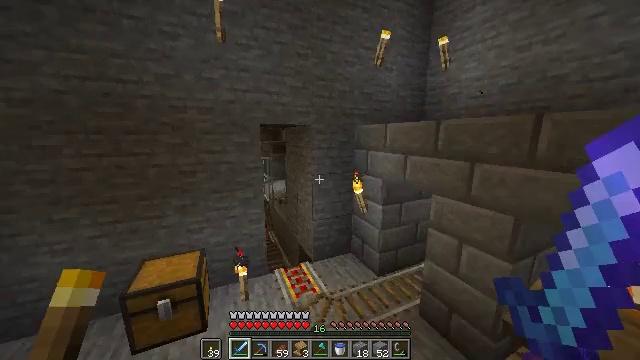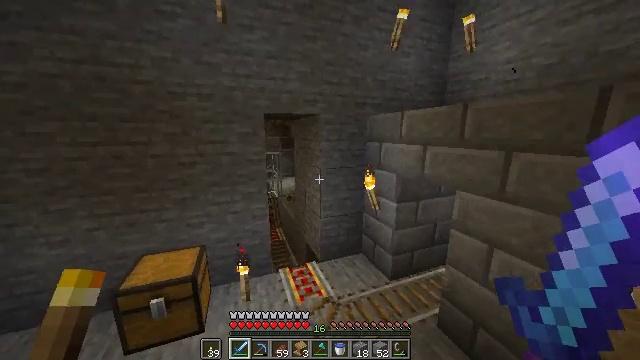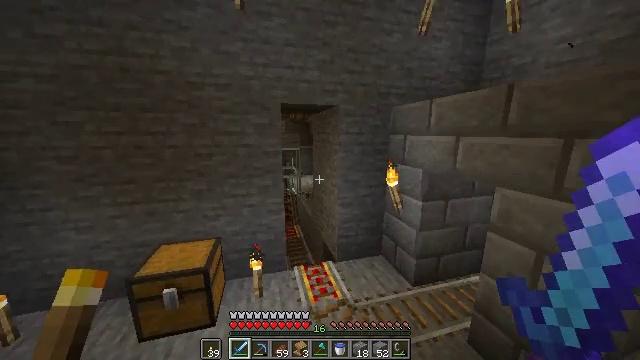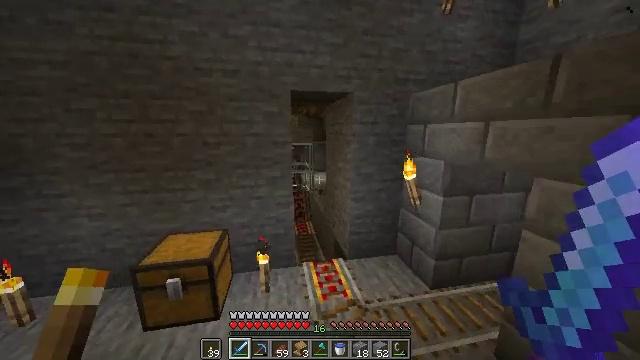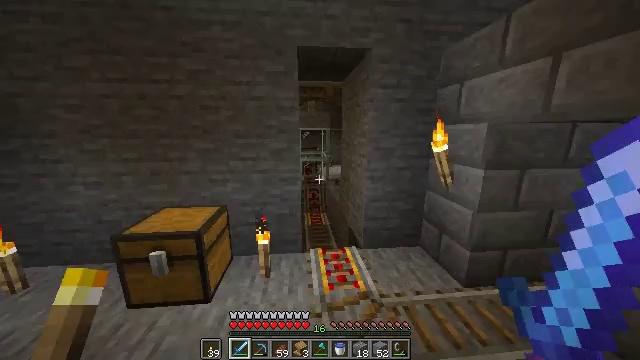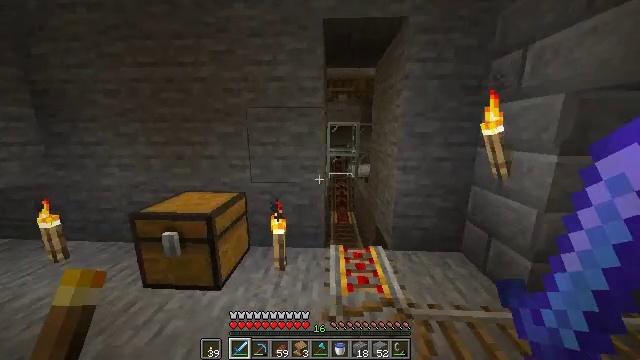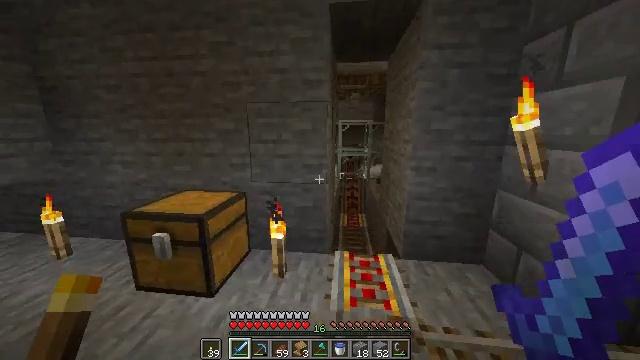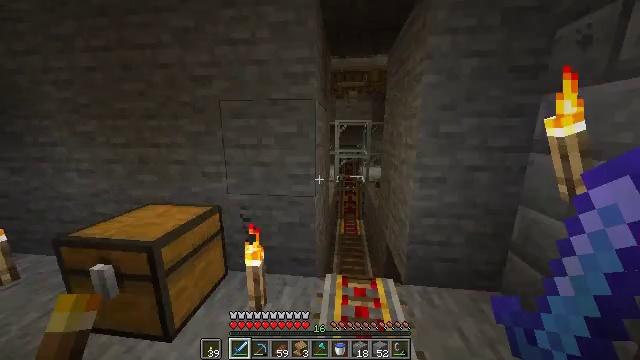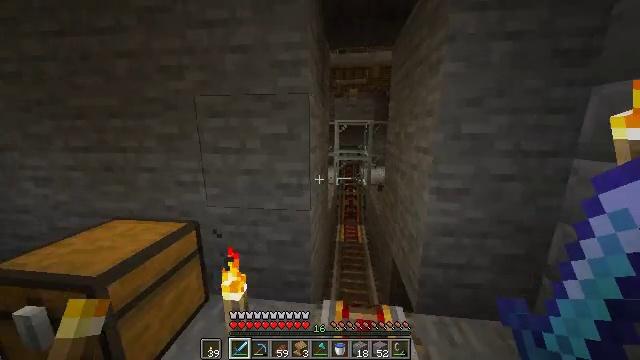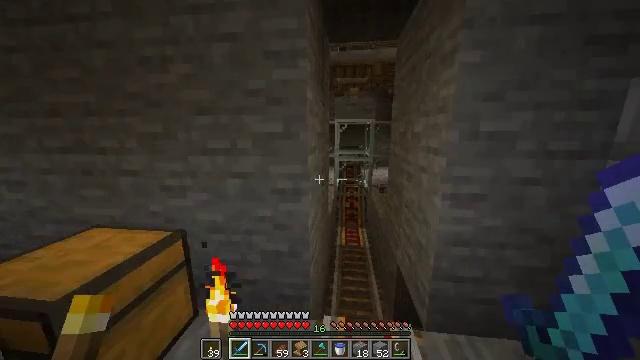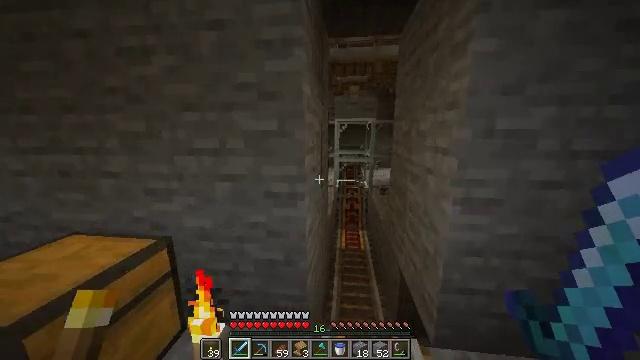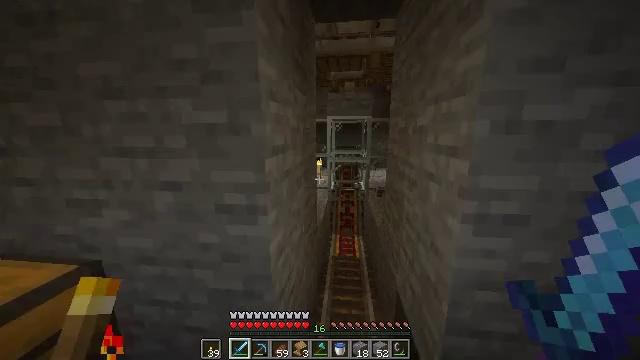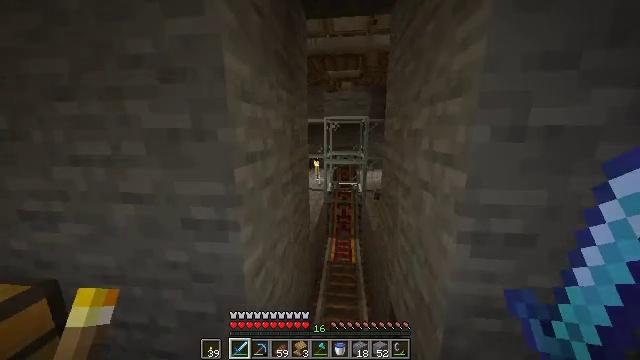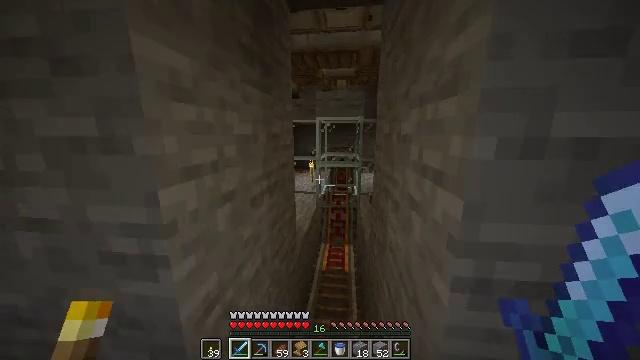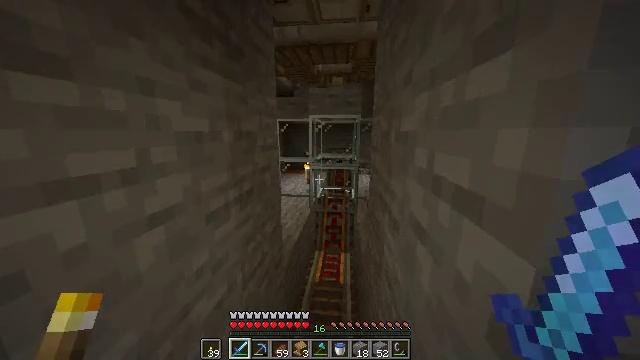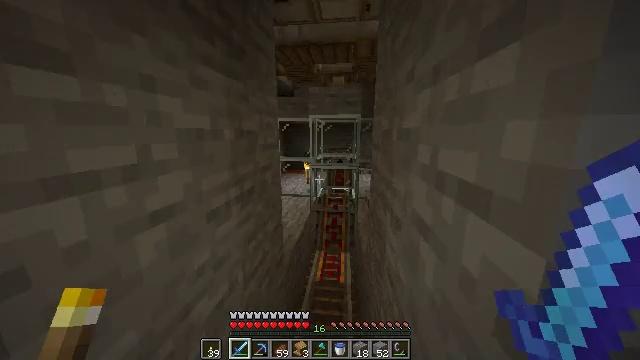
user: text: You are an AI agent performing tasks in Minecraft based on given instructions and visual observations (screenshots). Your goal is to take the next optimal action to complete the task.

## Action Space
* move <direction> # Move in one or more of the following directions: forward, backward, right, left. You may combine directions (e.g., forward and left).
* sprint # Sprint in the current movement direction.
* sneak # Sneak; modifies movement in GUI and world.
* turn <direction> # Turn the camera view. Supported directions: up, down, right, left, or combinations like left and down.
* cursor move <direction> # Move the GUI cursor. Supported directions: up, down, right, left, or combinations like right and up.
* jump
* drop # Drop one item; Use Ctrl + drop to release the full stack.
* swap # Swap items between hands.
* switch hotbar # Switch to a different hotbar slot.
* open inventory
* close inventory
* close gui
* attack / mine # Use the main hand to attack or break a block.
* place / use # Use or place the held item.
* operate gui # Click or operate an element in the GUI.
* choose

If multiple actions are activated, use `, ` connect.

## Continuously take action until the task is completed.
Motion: motion action
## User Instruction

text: Left click on the stonecutter to break it.
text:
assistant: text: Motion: move forward, sprint, turn left
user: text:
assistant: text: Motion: move forward, sprint, turn left
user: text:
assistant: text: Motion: move forward, sprint, turn left
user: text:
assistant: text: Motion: move forward, sprint, turn left
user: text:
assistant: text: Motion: move forward, sprint, turn left
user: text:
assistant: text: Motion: move forward, sprint, turn left
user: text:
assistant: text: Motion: move forward, sprint
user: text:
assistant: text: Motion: move forward, sprint
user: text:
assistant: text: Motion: move forward, sprint
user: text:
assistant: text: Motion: move forward and move right, sprint
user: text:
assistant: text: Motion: move forward and move right, sprint
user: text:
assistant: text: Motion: move forward and move right, sprint
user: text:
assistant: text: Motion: move forward, sprint
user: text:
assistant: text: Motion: move forward, sprint
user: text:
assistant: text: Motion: move forward, sprint
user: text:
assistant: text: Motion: move forward, sprint
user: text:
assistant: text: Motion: move forward, sprint
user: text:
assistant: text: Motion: move forward, sprint
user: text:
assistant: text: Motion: move forward, sprint
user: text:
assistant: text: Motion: move forward, sprint, turn right
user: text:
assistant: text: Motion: move forward, sprint
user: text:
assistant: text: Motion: move forward, sprint
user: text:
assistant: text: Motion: move forward, sprint
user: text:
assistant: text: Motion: move forward, sprint
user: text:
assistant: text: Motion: move forward, sprint
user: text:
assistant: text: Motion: move forward, sprint
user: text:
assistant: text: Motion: move forward, sprint
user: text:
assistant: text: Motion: move forward, sprint
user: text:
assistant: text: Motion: move forward, sprint
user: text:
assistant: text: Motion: move forward, sprint